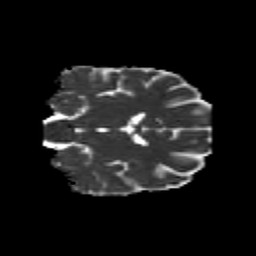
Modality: MD
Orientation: coronal
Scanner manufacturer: siemens
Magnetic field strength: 3 T
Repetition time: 6.8 s
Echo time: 0.093 s